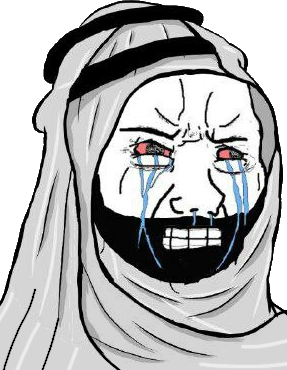
Label: 5_Crying_Wojak